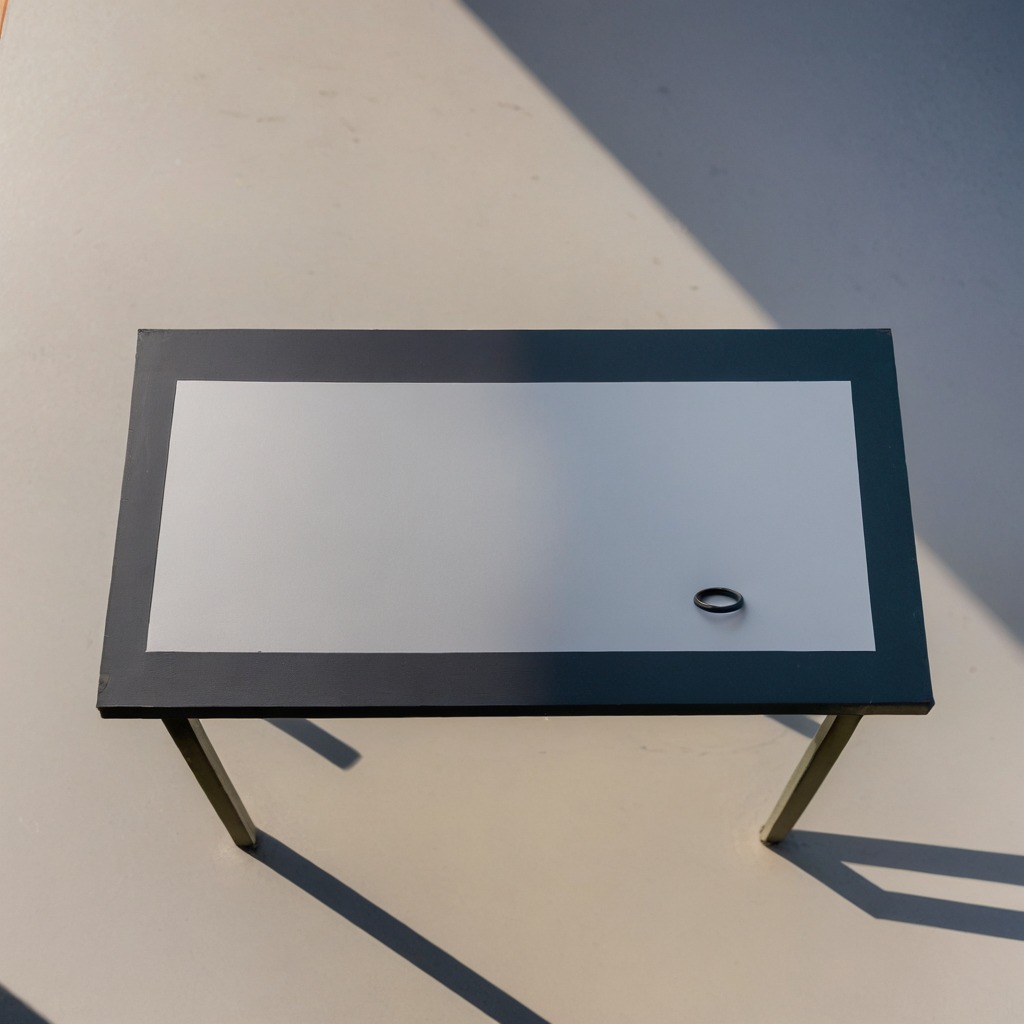
A rubber O-ring is lying on the table.